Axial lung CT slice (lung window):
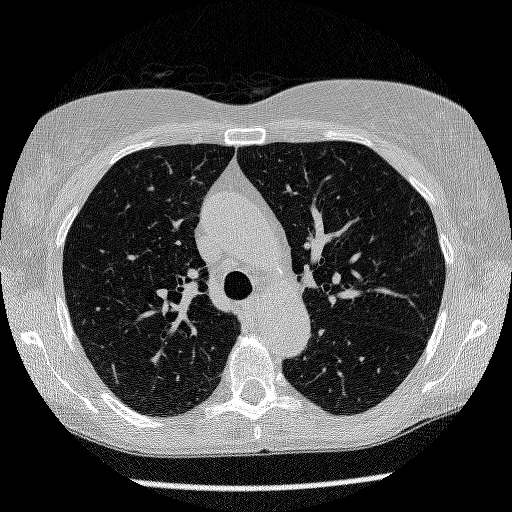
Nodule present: no